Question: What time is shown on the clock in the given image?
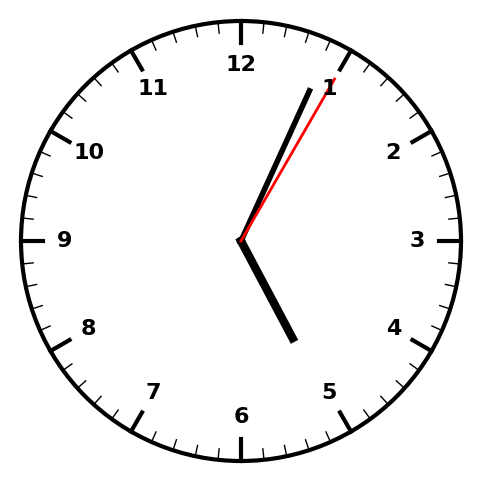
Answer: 05:04:05